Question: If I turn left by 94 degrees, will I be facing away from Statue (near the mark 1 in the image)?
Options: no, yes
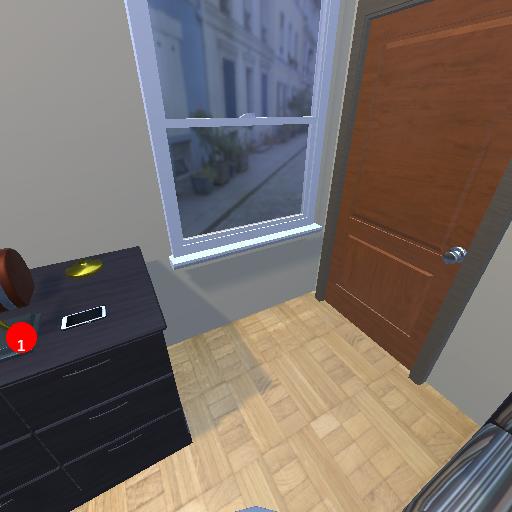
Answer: no